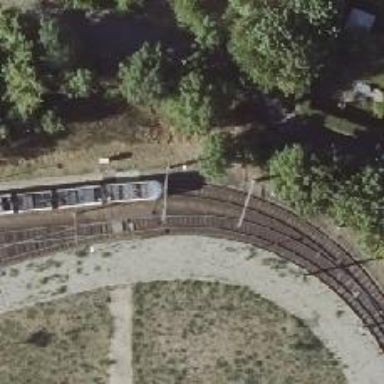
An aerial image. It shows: Tram railway line with electrified contact line.